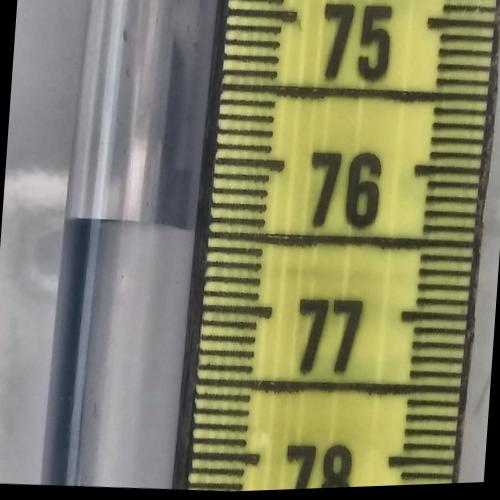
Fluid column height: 76.5 cm